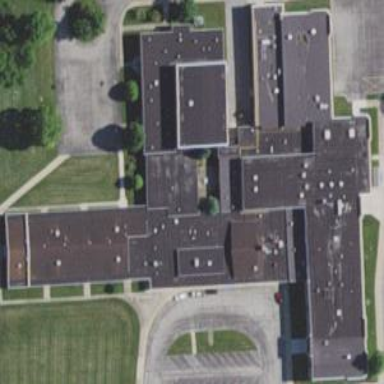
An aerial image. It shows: School building or complex.